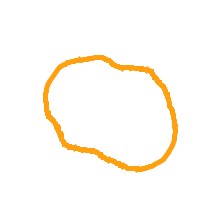
Shape: circle